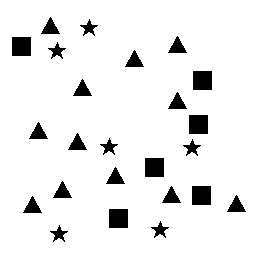
Squares: 6
Triangles: 12
Stars: 6
Total shapes: 24